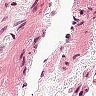
Metastatic tissue present: no